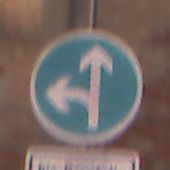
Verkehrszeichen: VorgeschriebeneFahrtrichtungGeradeausOderLinks
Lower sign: SonstigeFahrzeugePersonengruppenFrei2
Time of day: MorningAfternoon
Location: Outdoor (Urban)
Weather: Clear
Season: NotSpecified
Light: Natural